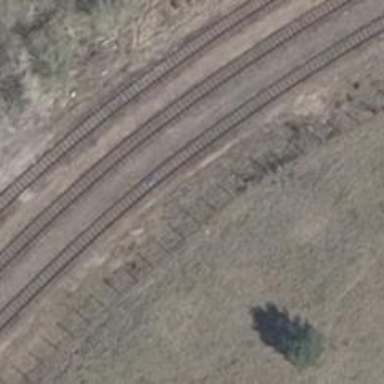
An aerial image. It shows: Rail spur service.